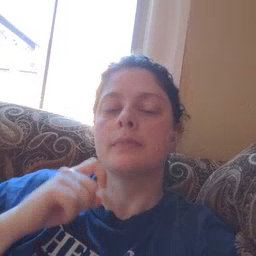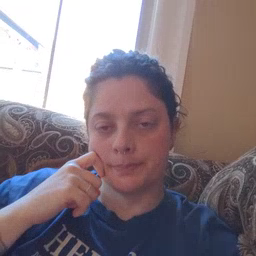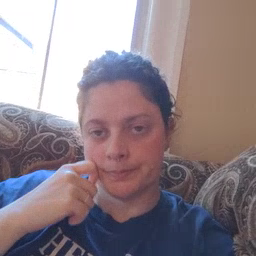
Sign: apple